Field crop: maize
Growth stage: 2
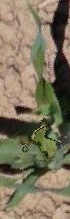
Species: maize